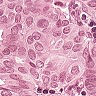
Metastatic tissue present: yes